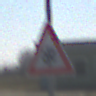
Verkehrszeichen: SchneeOderEisglaette
Umgebung: Outdoor, Suburban
Tageszeit: Midday
Wetter: PartlyCloudy
Licht: Natural
Jahreszeit: NotSpecified
Kontrast: HighContrast